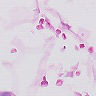
Metastatic tissue present: no